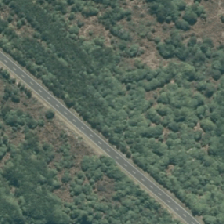
Land cover: manuka_kanuka